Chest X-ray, PA view. Patient: 33 years old, sex M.
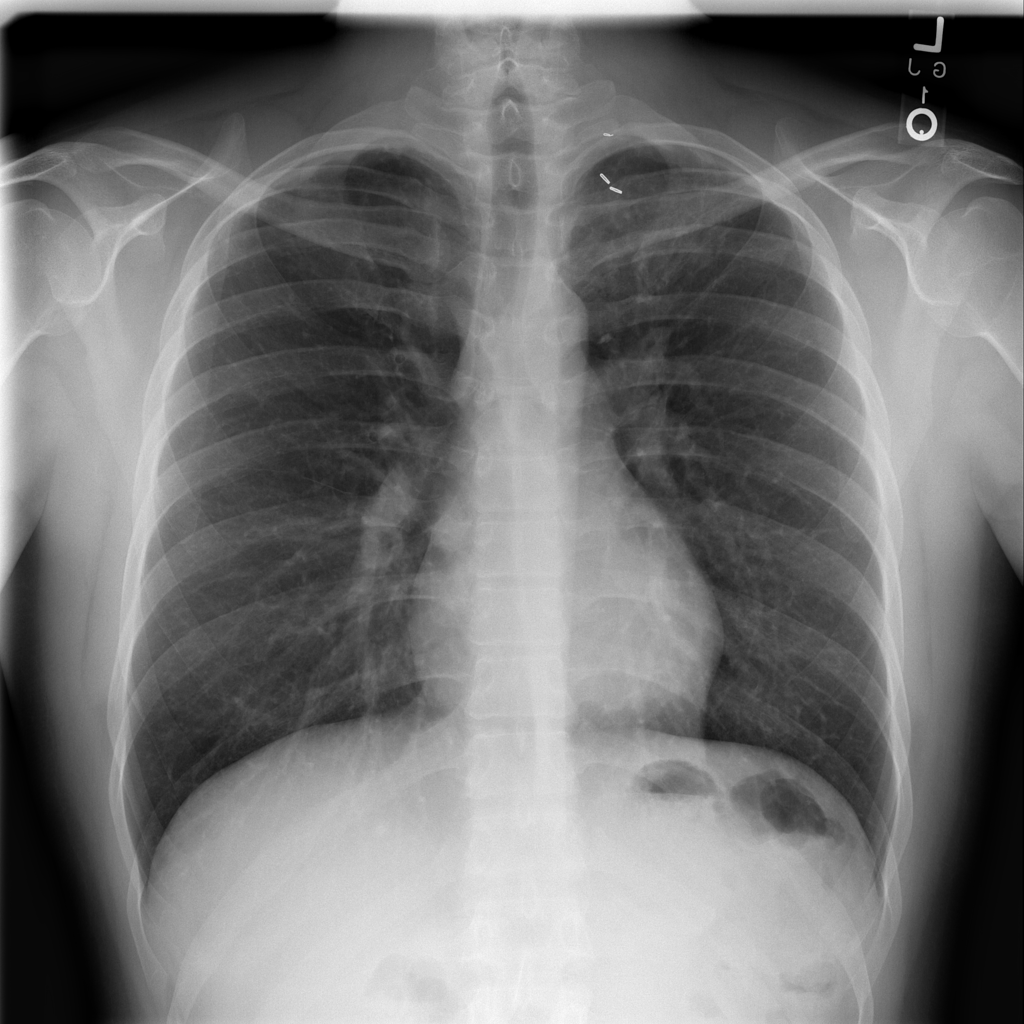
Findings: No Finding